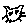
Label: cat